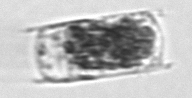
Label: Hemiaulus